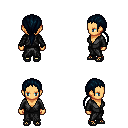
a pixel art fantasy rpg character, female body template, human, tanned skin, gray robe, metal pants, raven ponytail hairstyle, ghillies, four views (front, back, left, right), 2x2 character sprite sheet, small pixel art, hard edges, no anti-aliasing